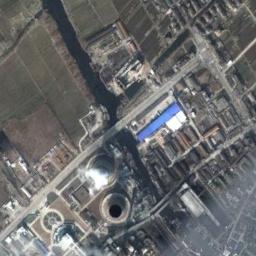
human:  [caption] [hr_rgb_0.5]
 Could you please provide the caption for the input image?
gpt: In the upper left corner of the picture, there is a smoking thermal power station .

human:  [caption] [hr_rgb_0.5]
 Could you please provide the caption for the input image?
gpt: There are many buildings next to the thermal power station .

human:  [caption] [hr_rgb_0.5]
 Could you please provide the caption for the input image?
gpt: The thermal power station is next to some buildings and a river .

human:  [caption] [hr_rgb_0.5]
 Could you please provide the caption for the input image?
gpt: In the thermal power plant, there are plant and machinery, pipelines, and two cooling towers, one steaming .

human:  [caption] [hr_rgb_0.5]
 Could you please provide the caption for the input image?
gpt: There are many buildings on the thermal power station .